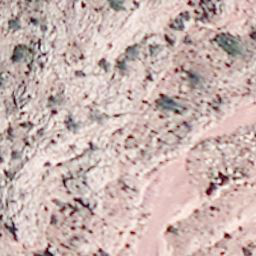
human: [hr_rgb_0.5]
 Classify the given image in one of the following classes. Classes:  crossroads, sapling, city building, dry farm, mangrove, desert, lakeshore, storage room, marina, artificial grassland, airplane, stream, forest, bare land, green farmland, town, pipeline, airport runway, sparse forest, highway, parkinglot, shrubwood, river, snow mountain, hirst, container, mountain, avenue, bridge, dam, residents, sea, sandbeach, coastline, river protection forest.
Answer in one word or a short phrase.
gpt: bare land